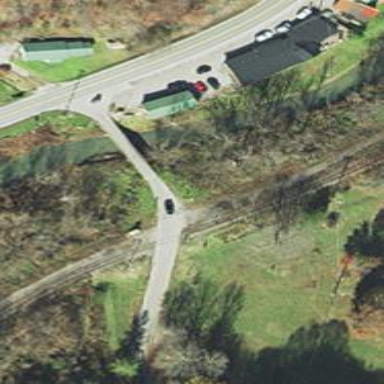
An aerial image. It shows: Railway level crossing.